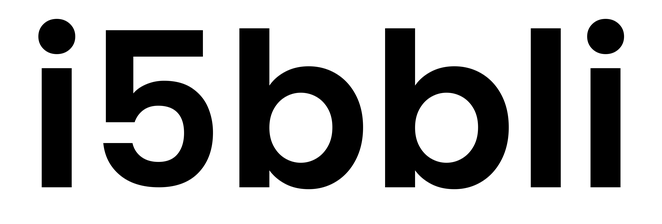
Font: Poppins-SemiBold